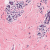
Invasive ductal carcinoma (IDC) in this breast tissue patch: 0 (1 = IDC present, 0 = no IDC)